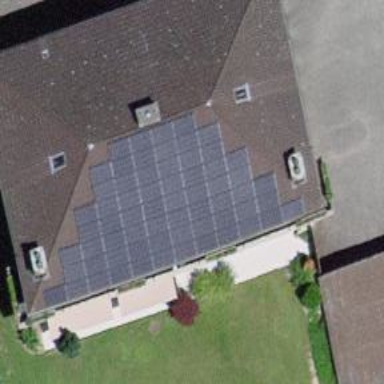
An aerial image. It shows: Solar power generator utilizing photovoltaic technology with solar photovoltaic panels.